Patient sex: M
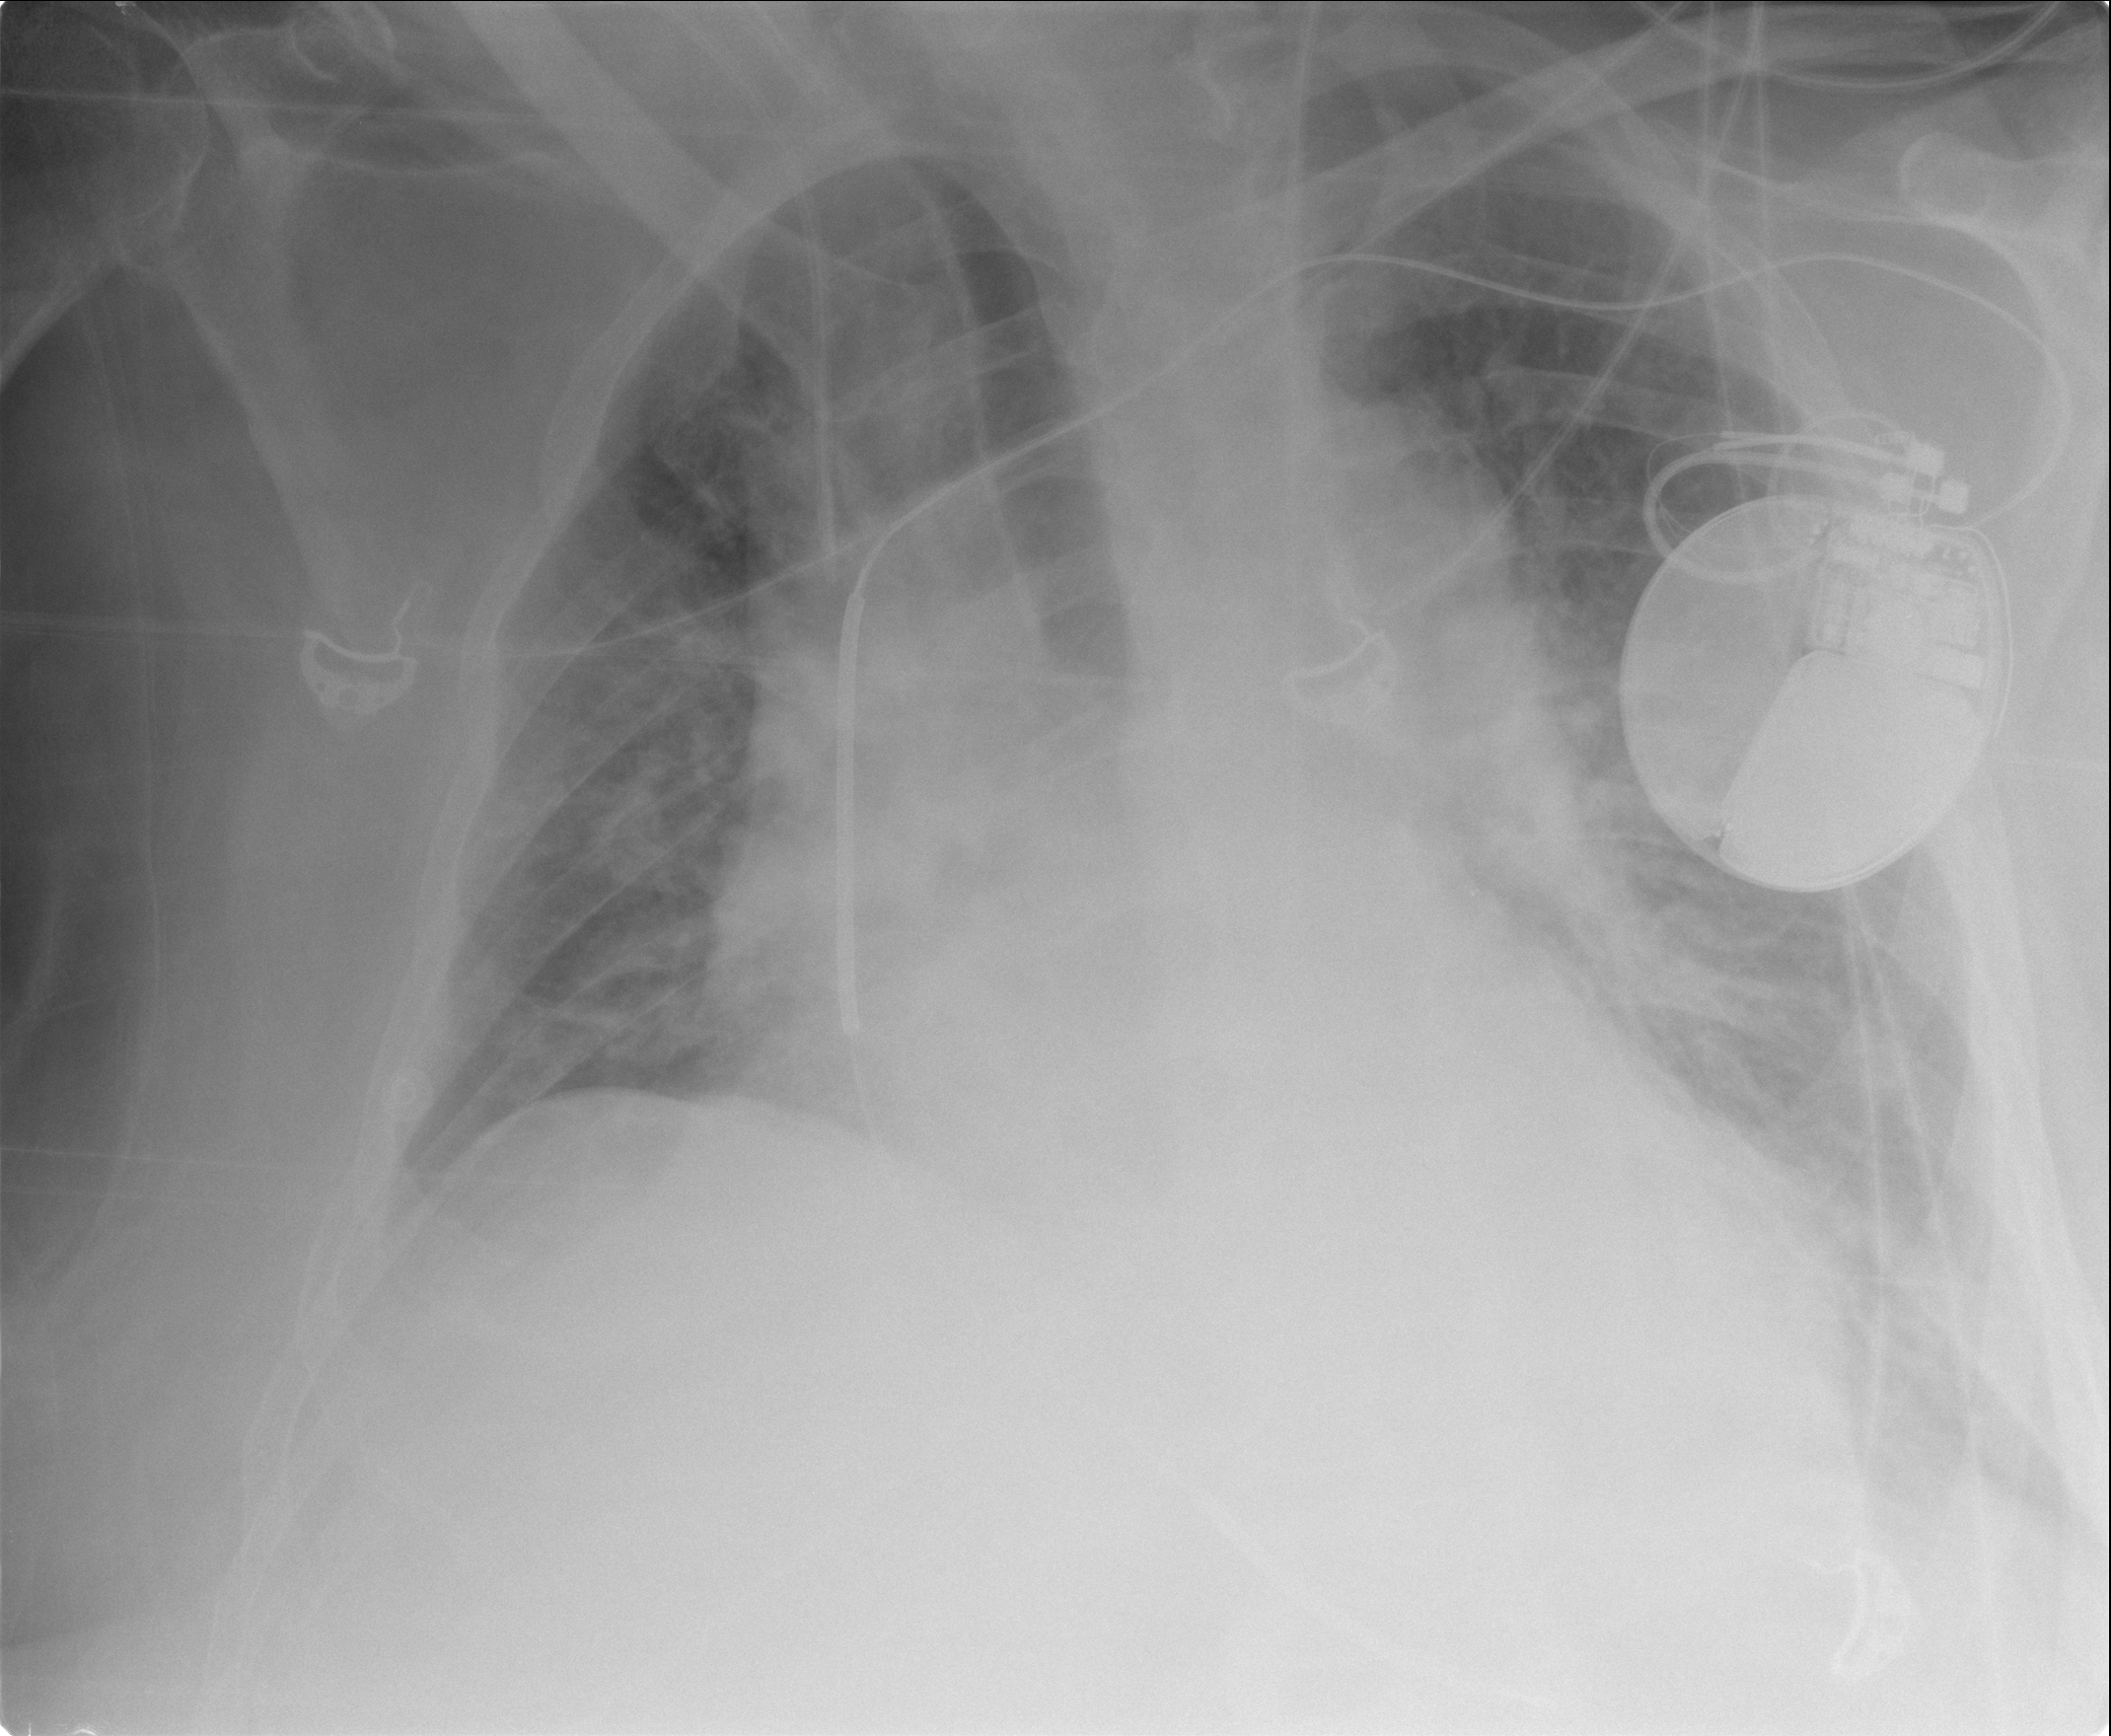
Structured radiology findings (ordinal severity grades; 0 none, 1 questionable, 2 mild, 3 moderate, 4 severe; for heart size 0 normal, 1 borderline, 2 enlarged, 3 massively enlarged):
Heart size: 3
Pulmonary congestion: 2
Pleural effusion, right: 1
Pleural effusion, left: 2
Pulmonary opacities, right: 0
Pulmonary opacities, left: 0
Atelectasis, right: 0
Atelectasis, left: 2